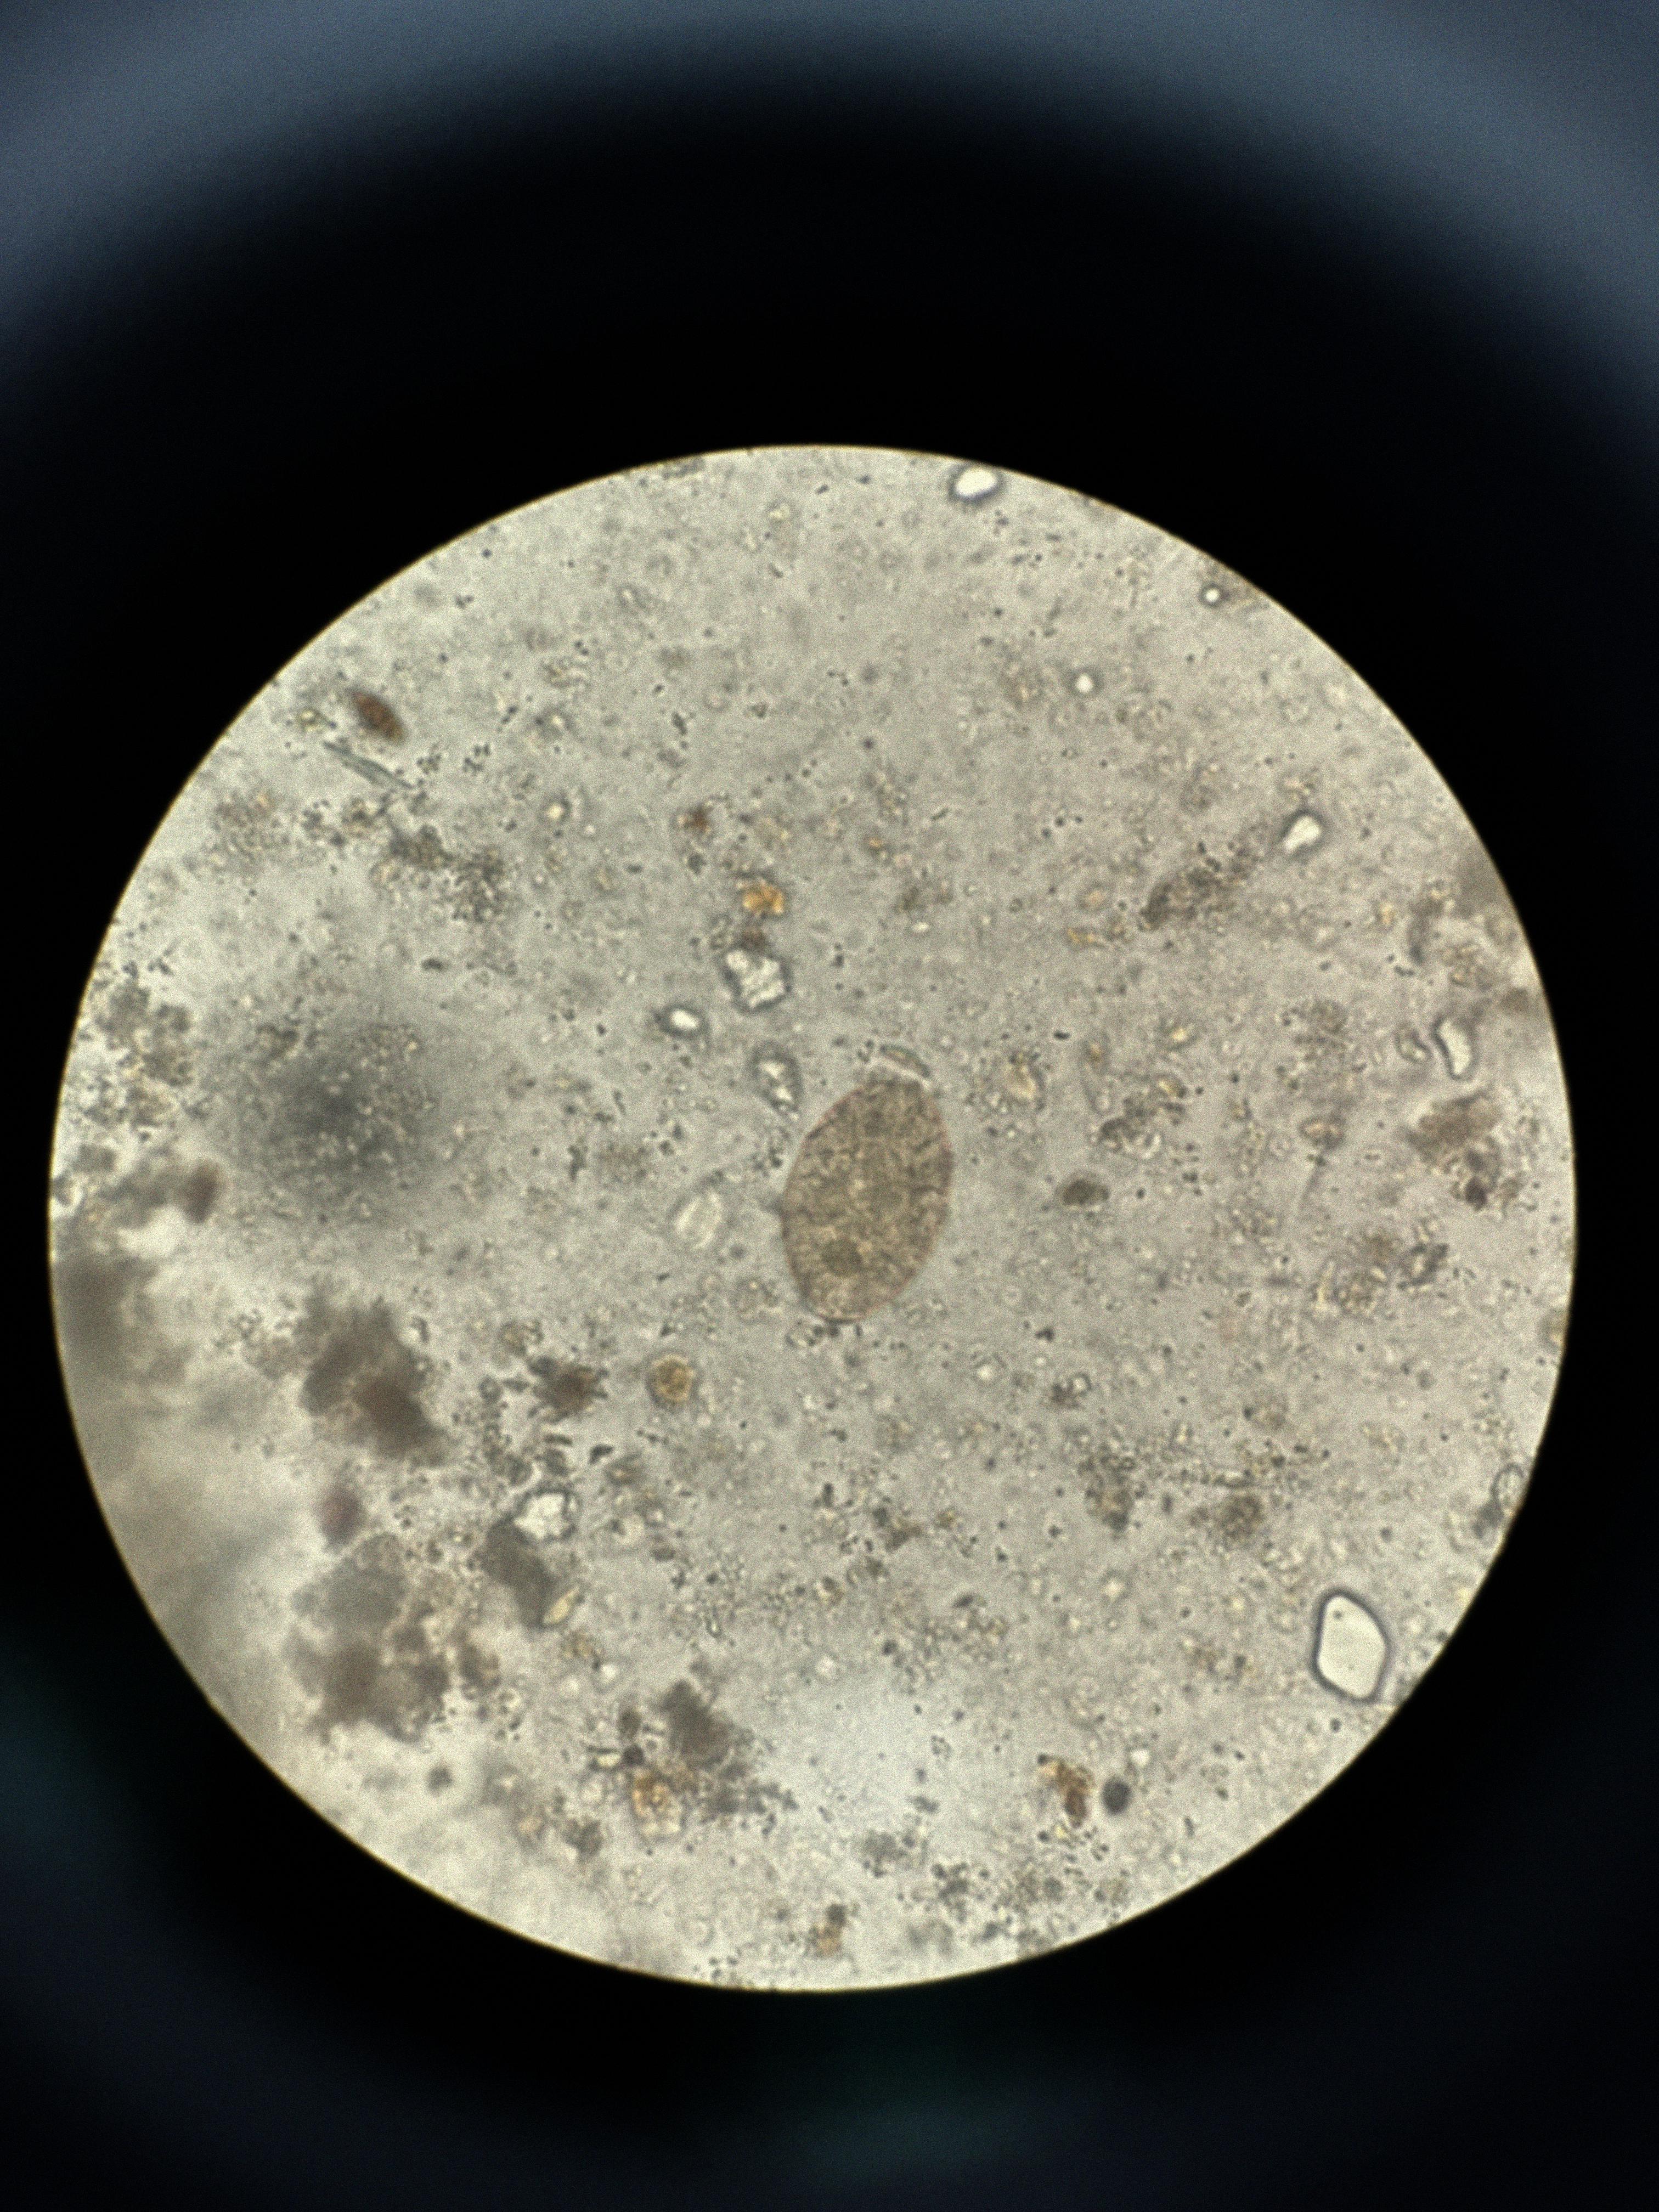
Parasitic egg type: Fasciolopsis buski